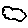
Label: cloud